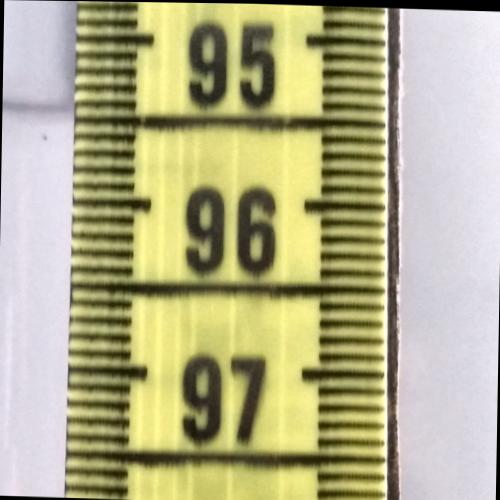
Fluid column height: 95.4 cm